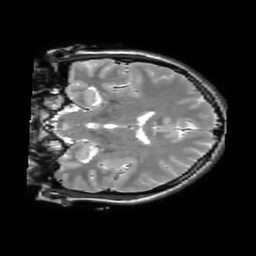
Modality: T2w
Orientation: coronal
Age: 20
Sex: female
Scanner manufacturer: philips
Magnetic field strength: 3 T
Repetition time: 3 s
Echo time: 0.08 s